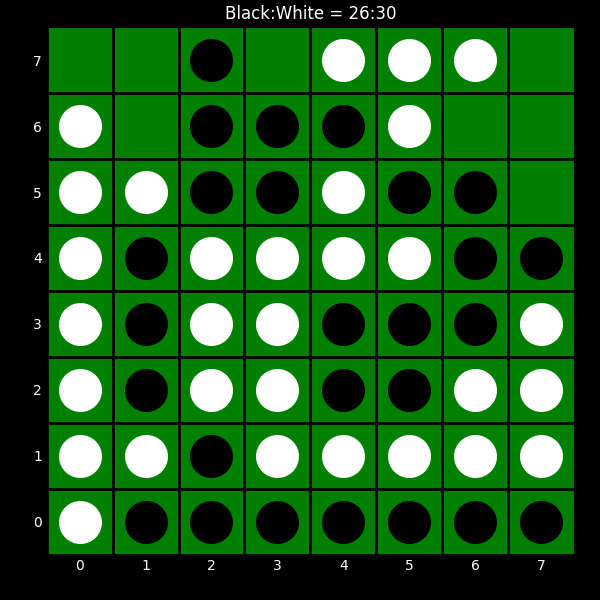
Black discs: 26
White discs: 30